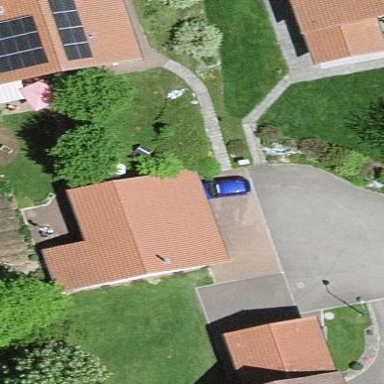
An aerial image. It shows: Simple and straightforward house.